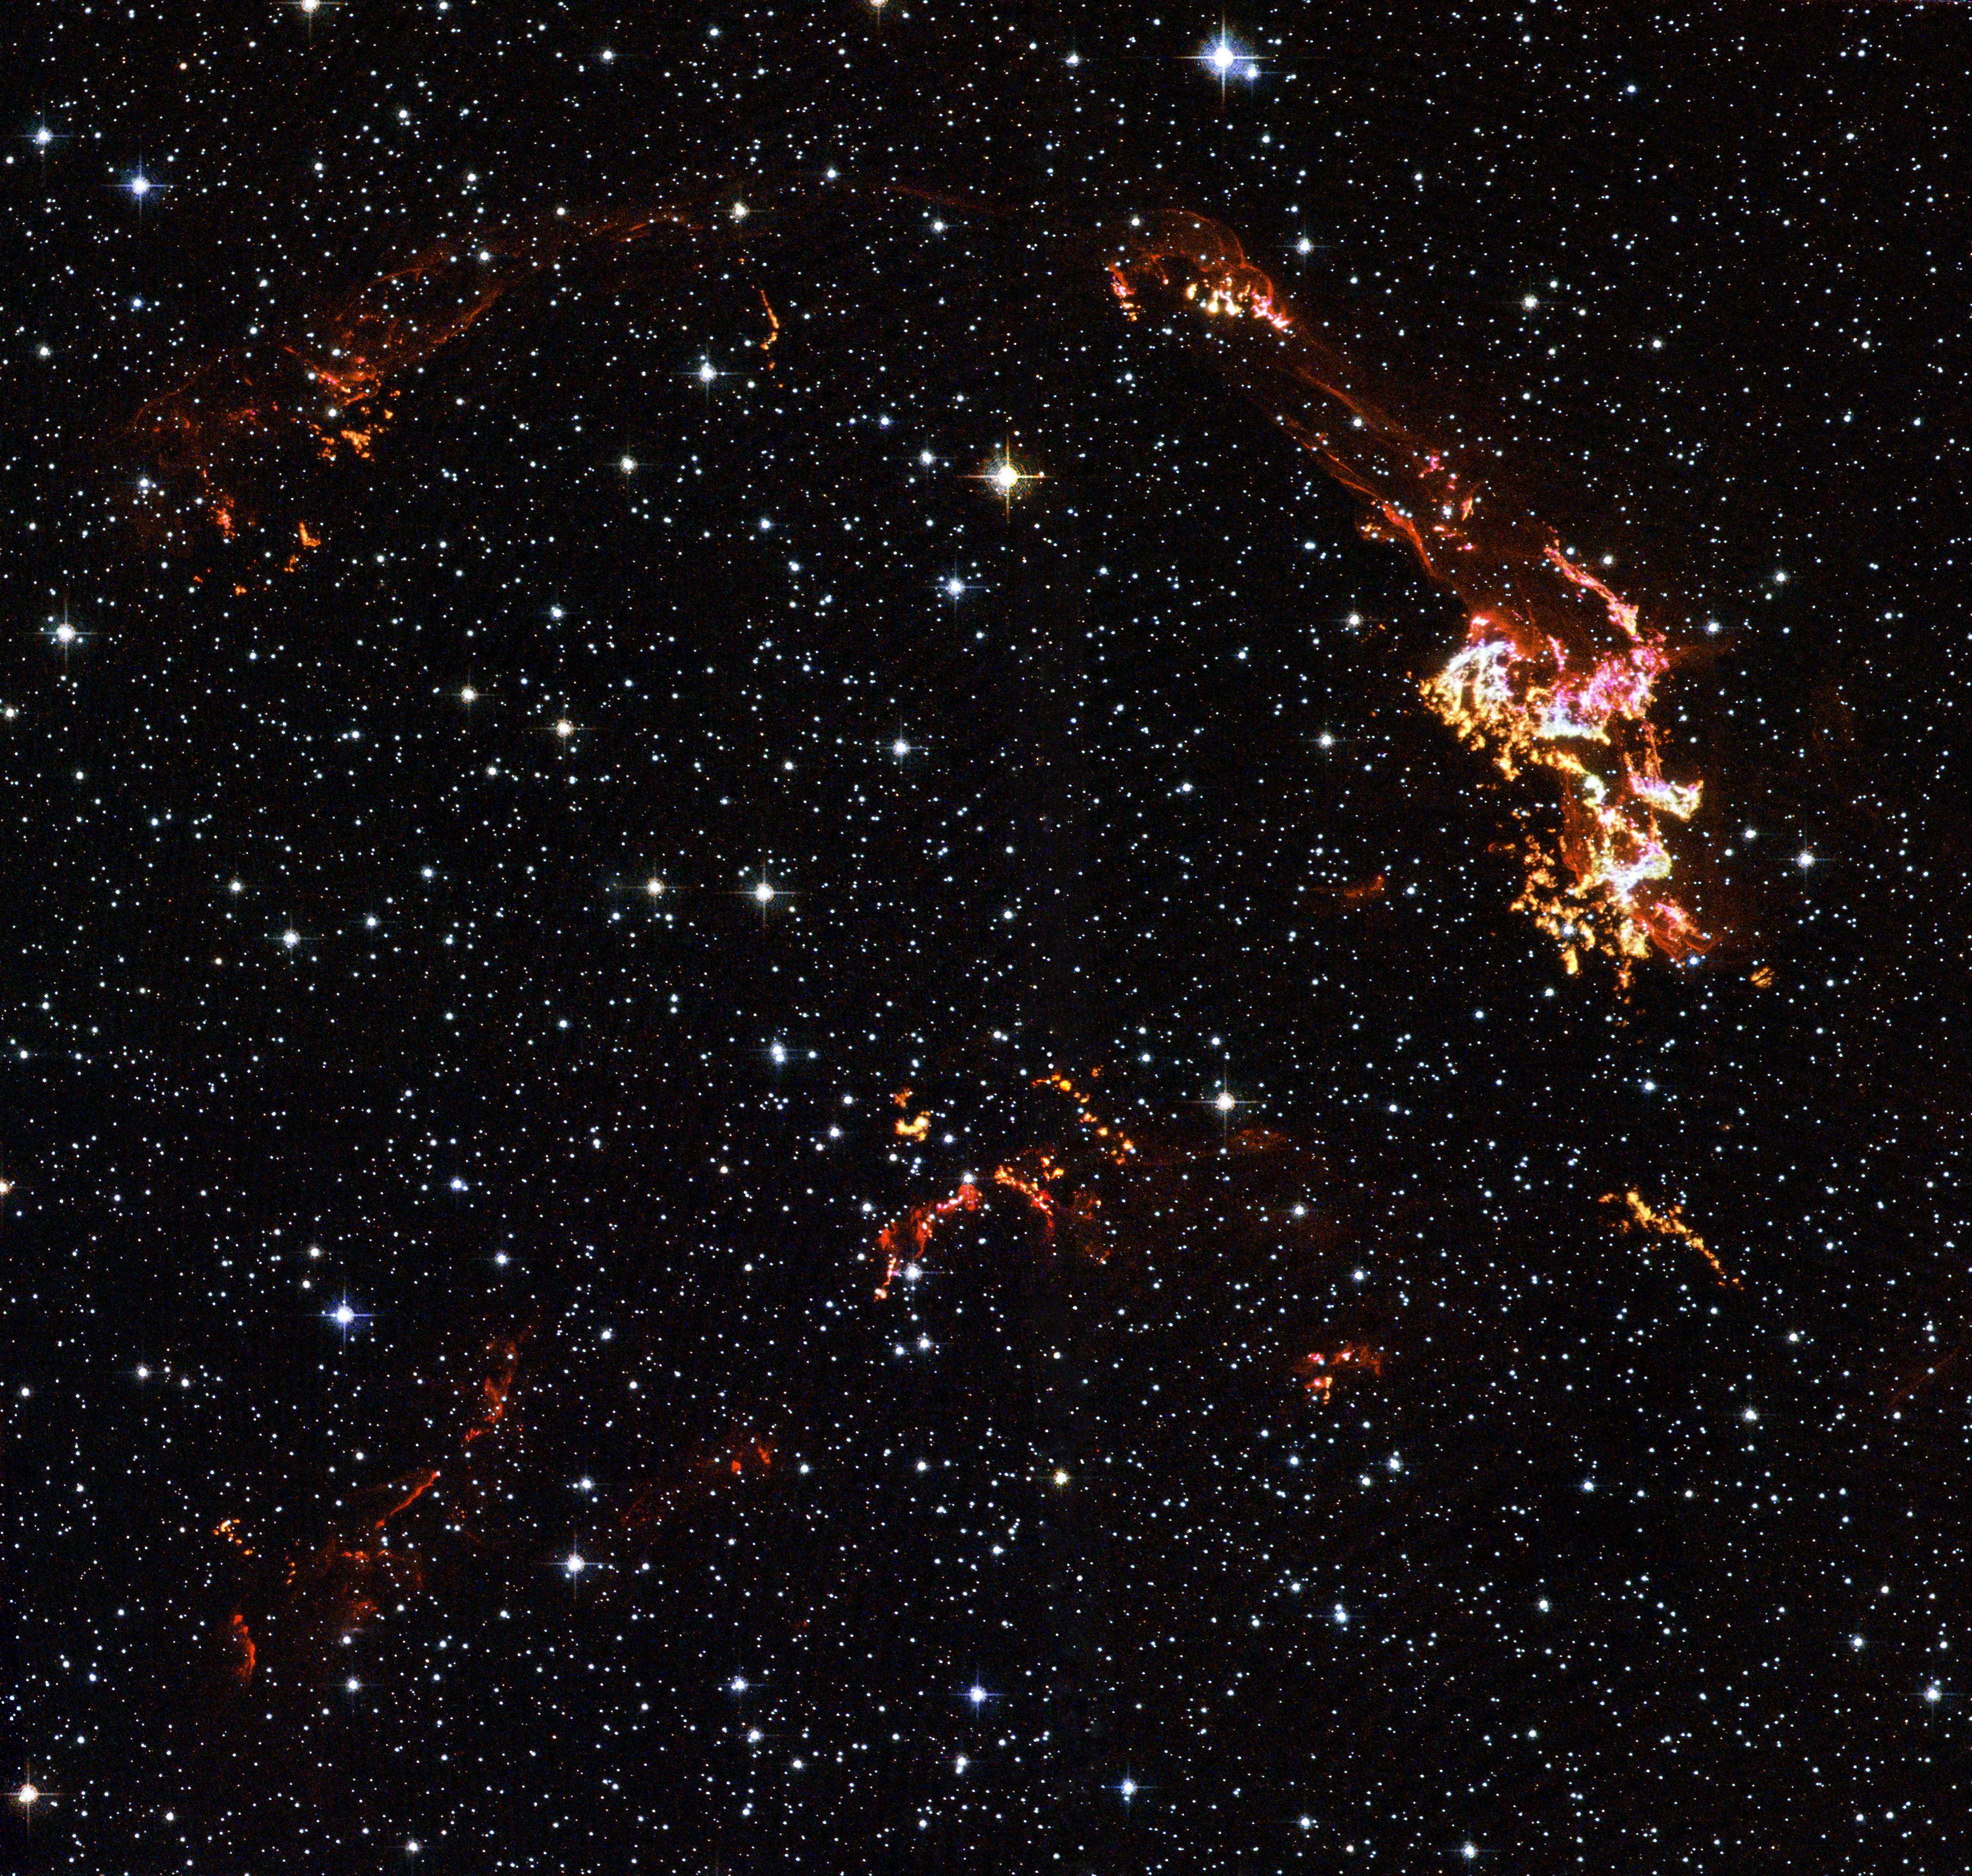
Kepler Supernova Remnant: A View from Hubble Space Telescope Hubble Space Telescope, supernova